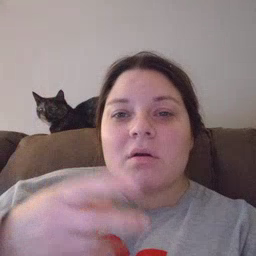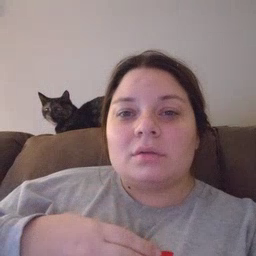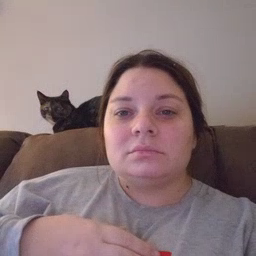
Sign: fall